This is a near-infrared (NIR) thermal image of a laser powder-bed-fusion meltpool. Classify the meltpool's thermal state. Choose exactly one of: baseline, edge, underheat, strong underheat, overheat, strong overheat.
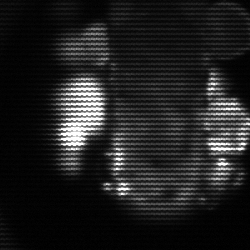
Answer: strong underheat